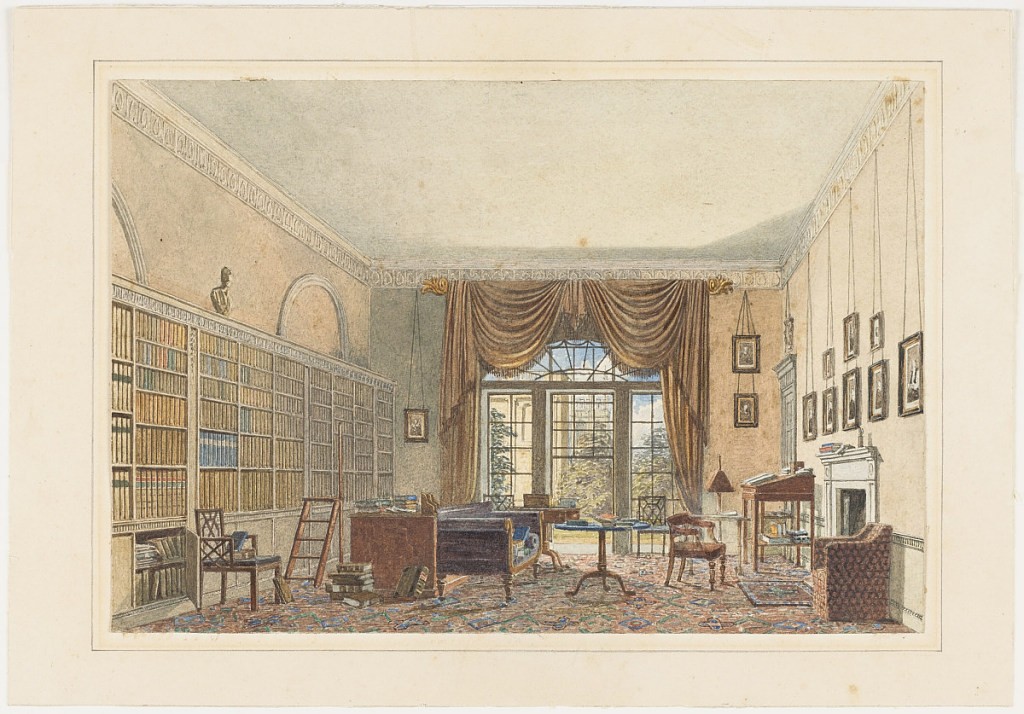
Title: Interior of a Library
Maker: Unknown, English
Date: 1830s–40s
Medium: Brush and watercolor, graphite on paper
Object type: Watercolor
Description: The swagged pelmet on a pole and tieback draperies in the rear of this library suggest the Regency period. The prints on the fireplace wall on the right show people in academic or clerical robes. Bookcases line the left wall, where a lower cabinet door is ajar. Nearby, a library ladder, desk and books piled on the floor reveal that this room is a working library, possibly belonging to an Oxford don.